Interaction volume radius: 5 \u00c5
Interaction volume height: 30 \u00c5
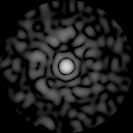
Disorder parameter: 0.8382